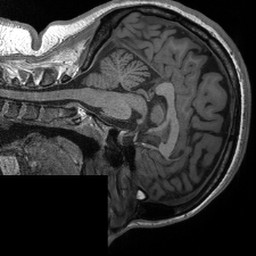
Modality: T1w
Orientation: sagittal
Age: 28
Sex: female